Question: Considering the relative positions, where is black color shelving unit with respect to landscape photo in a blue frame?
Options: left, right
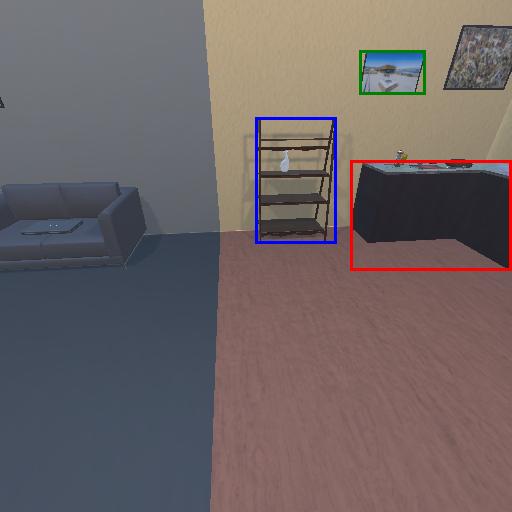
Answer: left